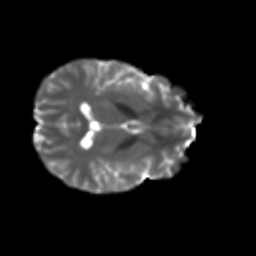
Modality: T2w
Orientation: axial
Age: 30
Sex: female
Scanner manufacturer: ge
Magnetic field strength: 3 T
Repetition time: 7.8 s
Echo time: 0.0606 s